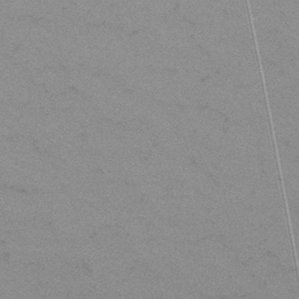
Label: frost